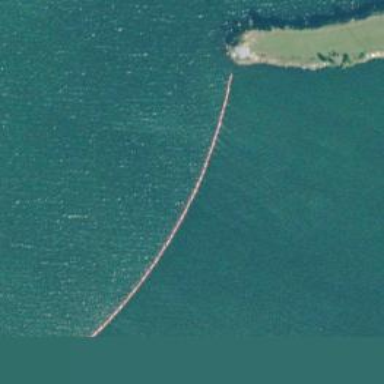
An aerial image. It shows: Floating barrier.